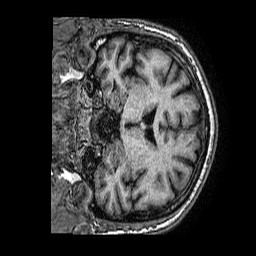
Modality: T1w
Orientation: coronal
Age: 53
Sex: male
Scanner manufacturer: philips
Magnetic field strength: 1.5 T
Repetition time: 0.007024 s
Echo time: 0.003172 s